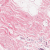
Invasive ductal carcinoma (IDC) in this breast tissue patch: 0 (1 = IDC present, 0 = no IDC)